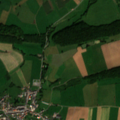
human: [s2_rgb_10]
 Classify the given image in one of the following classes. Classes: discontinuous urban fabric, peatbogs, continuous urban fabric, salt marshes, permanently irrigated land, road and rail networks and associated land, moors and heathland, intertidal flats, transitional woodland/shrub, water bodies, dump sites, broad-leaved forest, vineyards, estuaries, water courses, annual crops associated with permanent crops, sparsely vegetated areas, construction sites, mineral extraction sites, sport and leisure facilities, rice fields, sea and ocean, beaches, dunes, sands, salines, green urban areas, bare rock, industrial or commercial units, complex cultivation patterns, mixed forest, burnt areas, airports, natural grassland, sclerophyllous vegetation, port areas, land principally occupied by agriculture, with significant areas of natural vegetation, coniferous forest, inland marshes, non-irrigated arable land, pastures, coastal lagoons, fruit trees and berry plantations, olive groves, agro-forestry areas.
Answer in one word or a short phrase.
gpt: discontinuous urban fabric, non-irrigated arable land, pastures, complex cultivation patterns, broad-leaved forest